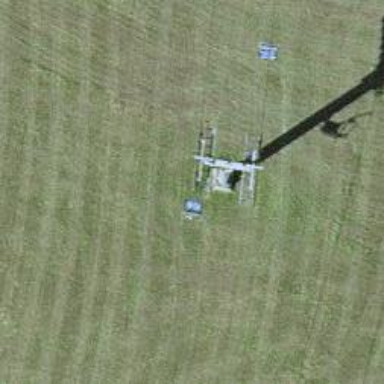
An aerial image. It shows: Pylon used for aerialway.